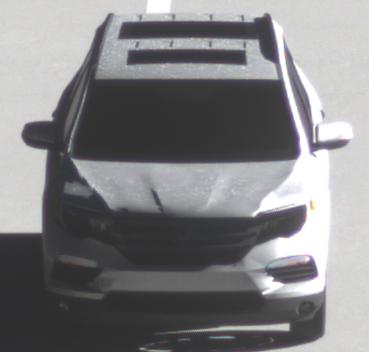
Make: Honda
Model: Pilot
Detailed model: 3
Model produced from: 2015
Model produced until: 2022
Doors: 5
Color: white
Road condition: dry road
Daytime: morning or afternoon
Contrast: high contrast